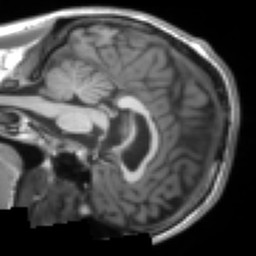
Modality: T1w
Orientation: sagittal